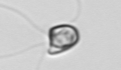
Label: flagellate_morphotype1